Interaction volume radius: 10 \u00c5
Interaction volume height: 25 \u00c5
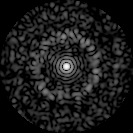
Disorder parameter: 0.8273